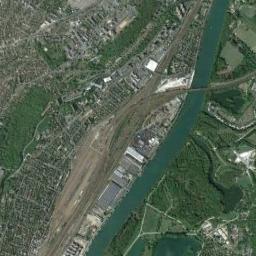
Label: river